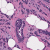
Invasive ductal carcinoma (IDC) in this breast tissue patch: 1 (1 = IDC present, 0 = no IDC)